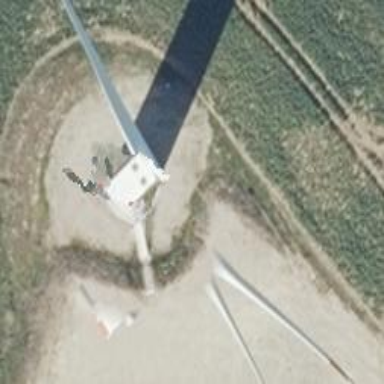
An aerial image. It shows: Wind generator powered by Vestas horizontal axis wind turbine.